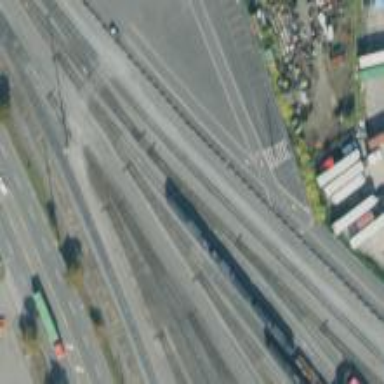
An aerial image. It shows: Railway yard.